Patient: sex F, age 77
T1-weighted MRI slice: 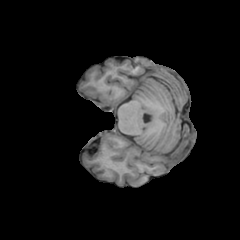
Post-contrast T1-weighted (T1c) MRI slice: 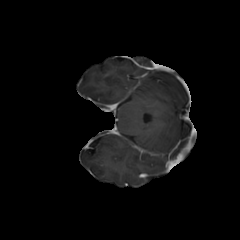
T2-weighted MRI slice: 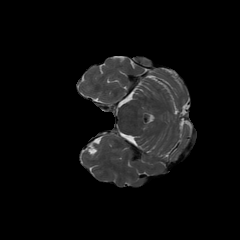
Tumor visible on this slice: no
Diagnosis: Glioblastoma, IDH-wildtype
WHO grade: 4